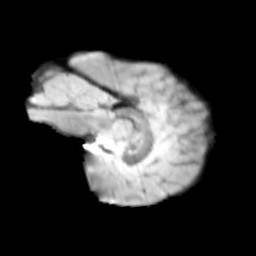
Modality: T2w
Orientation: sagittal
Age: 10
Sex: male
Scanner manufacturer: siemens
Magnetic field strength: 3 T
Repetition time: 3.8 s
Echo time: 0.07 s